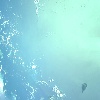
Label: water